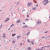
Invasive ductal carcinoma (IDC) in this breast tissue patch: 1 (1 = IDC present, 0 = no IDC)